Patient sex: M
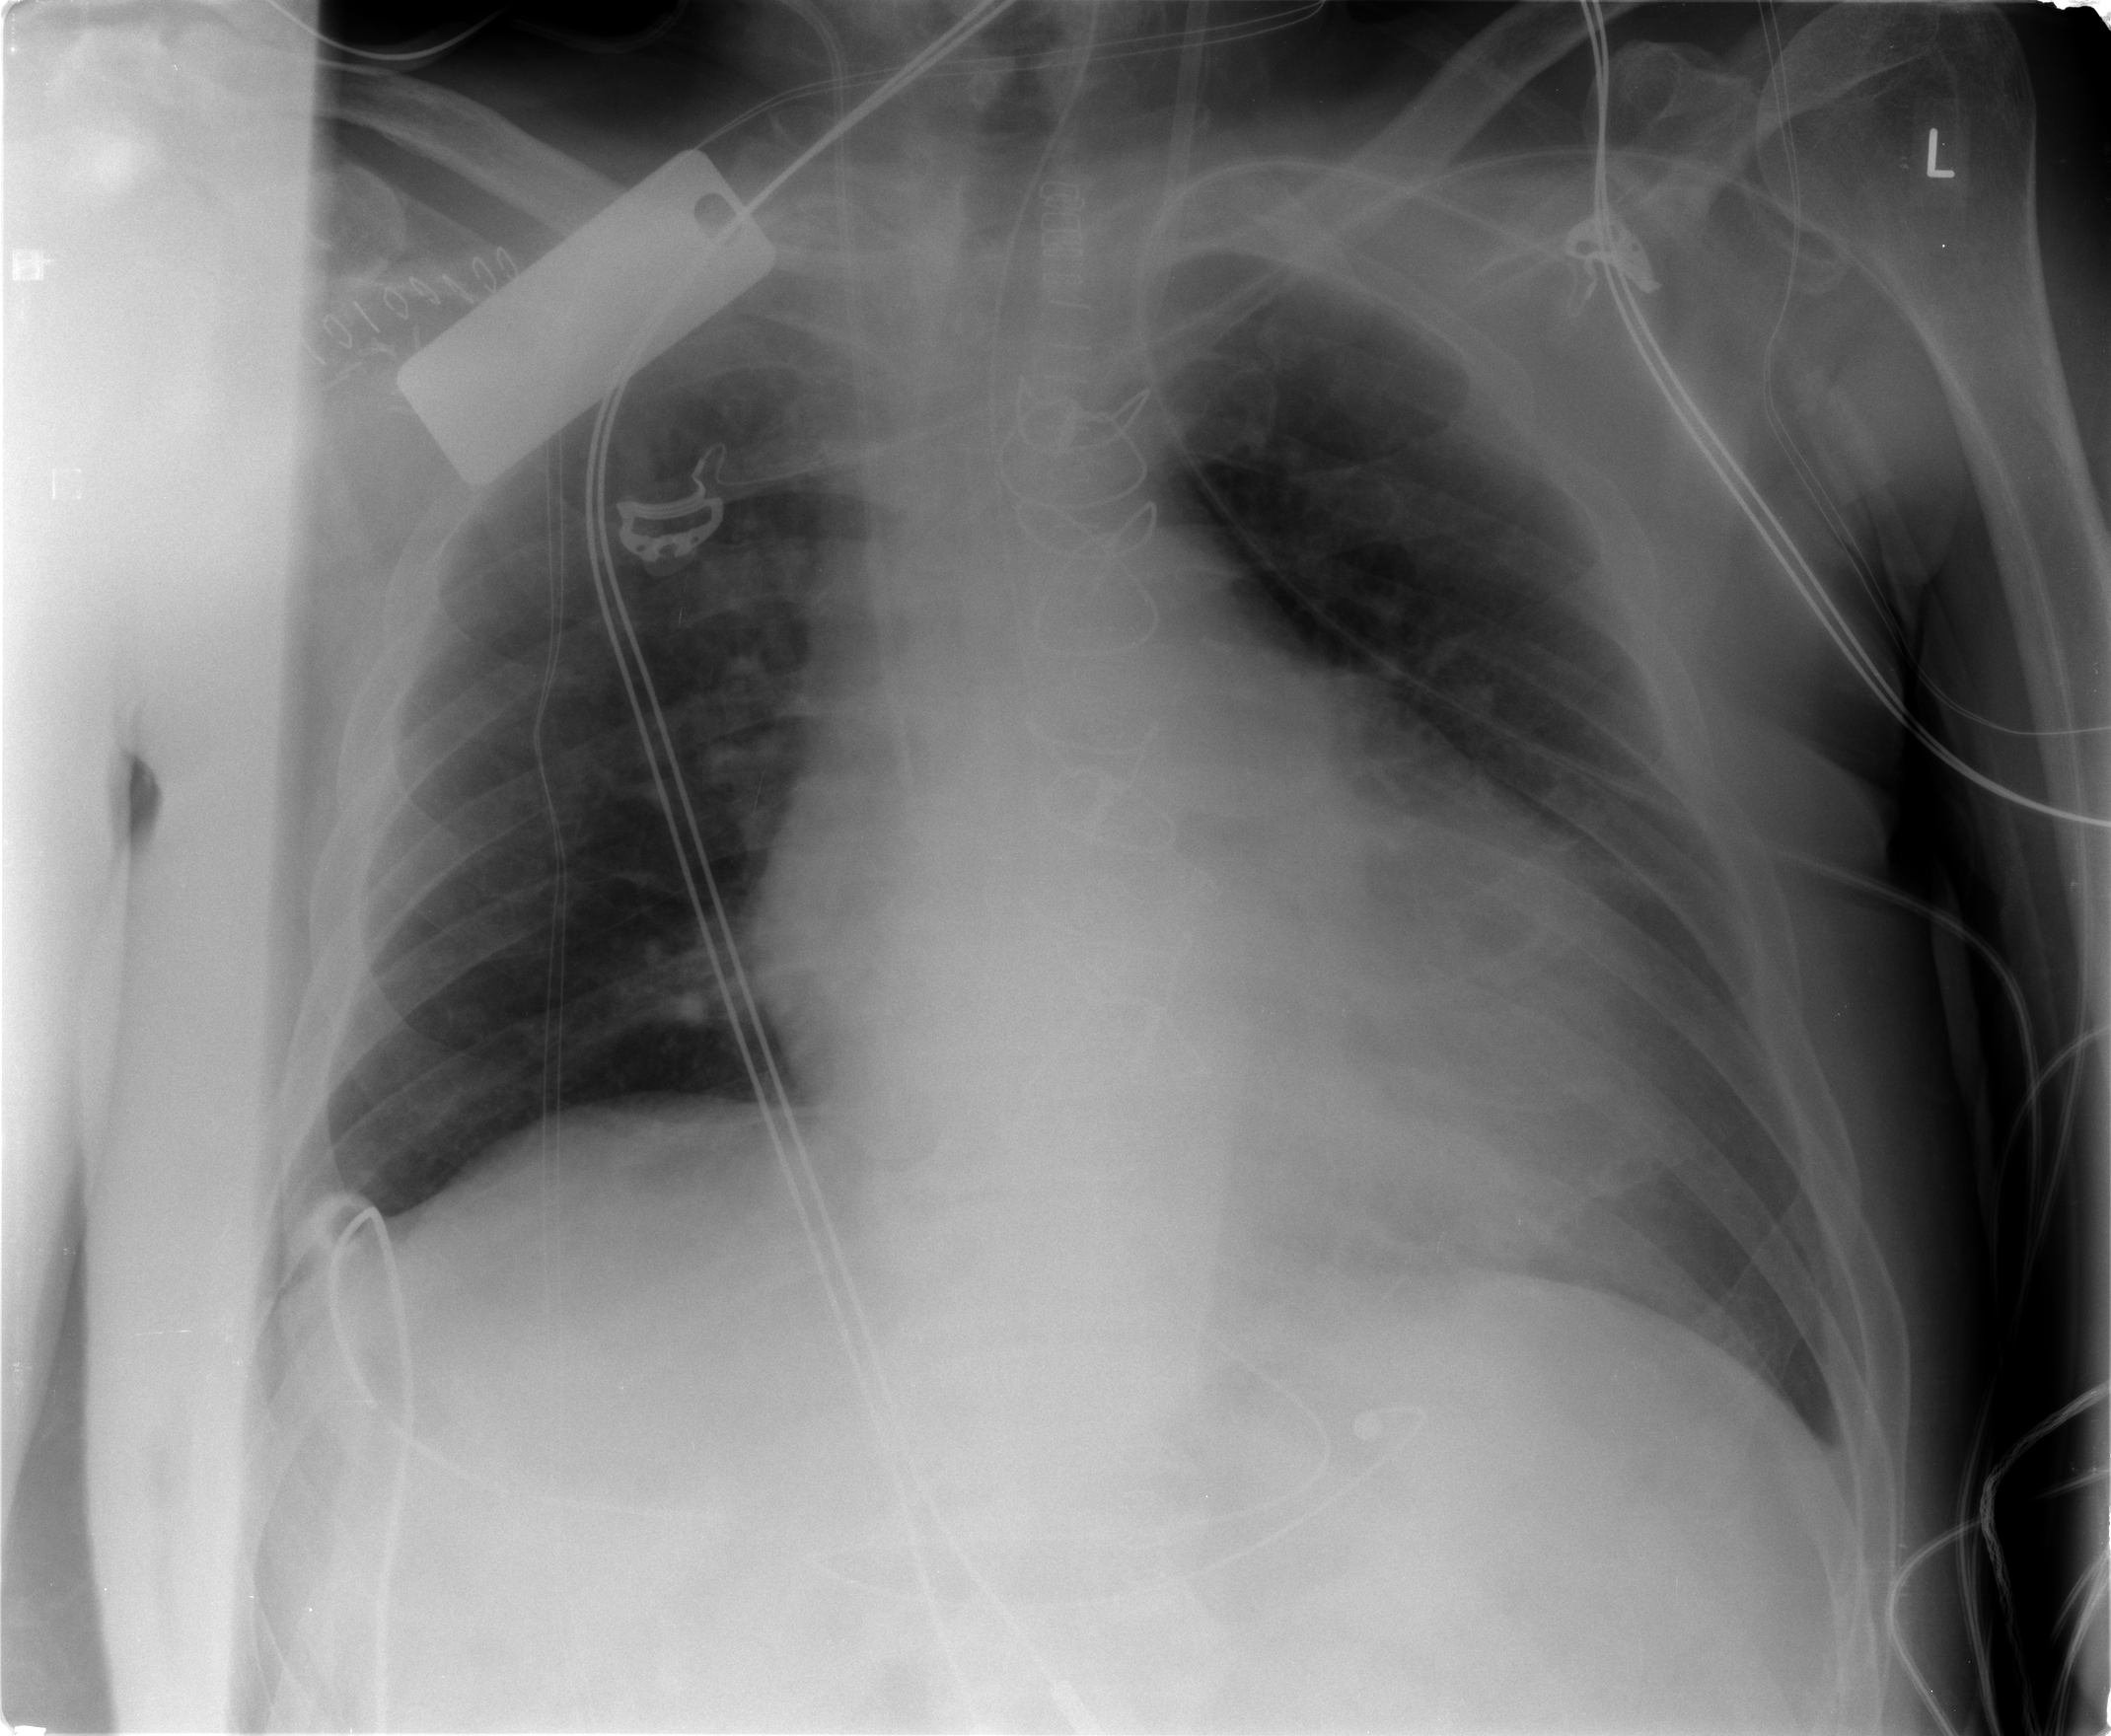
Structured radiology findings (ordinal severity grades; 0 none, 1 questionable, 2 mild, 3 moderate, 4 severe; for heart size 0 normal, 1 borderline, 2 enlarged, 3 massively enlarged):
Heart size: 2
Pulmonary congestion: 1
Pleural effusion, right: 0
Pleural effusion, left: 0
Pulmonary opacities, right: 0
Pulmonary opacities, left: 0
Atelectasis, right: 0
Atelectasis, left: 2